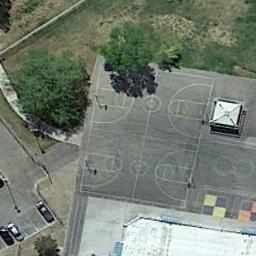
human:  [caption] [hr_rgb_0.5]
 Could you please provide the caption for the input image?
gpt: There are two basketball courts on the open place next to some trees .

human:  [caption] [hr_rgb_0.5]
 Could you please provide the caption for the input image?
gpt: Next to the bare lawn are the basketball courts on the playground,Adjacent to the parking lot .

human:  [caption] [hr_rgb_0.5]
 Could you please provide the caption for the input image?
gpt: There are several basketball courts on the vacant lot .

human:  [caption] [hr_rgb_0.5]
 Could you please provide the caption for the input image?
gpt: A basketball court next to a parking lot and a building beside .

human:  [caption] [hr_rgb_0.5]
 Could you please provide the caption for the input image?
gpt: One building is next to two basketball courts .